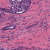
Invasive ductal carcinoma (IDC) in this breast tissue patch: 1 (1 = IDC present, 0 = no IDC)